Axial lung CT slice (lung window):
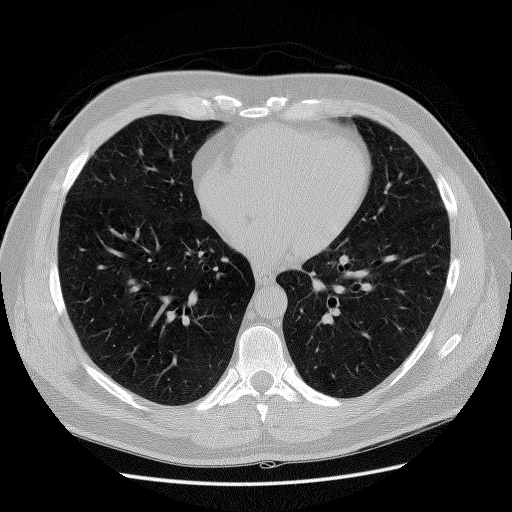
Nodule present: yes
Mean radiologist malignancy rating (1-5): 2.667